Field crop: tomato
Growth stage: 1
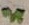
Species: solanum